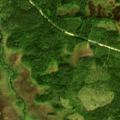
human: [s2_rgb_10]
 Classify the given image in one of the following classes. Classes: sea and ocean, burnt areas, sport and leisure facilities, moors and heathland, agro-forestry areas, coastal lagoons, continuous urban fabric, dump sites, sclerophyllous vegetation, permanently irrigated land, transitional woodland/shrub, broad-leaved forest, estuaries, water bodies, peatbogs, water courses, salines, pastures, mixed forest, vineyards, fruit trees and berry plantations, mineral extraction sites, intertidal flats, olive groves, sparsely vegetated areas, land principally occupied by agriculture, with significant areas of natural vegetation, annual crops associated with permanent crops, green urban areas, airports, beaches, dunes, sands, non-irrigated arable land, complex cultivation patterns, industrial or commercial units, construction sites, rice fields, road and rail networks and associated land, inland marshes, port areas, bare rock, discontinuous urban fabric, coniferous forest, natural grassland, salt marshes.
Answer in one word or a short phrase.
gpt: coniferous forest, transitional woodland/shrub, peatbogs